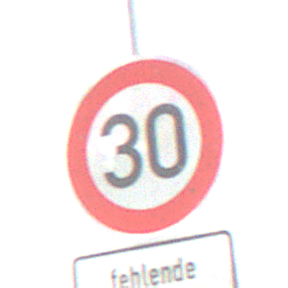
Verkehrszeichen: Geschwindigkeit30
Zusatzzeichen unten: HinweiseAufGefahrenDurchVerbaleAngabe7
Umgebung: Outdoor, Nature
Tageszeit: SunriseSunset
Wetter: PartlyCloudy
Licht: Natural
Jahreszeit: NotSpecified
Kontrast: LowContrast